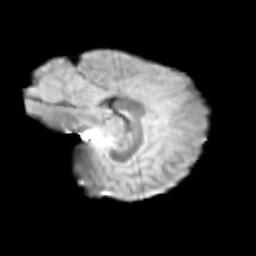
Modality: T2w
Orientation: sagittal
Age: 14
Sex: female
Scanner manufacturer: siemens
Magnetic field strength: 3 T
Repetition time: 3.8 s
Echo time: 0.07 s